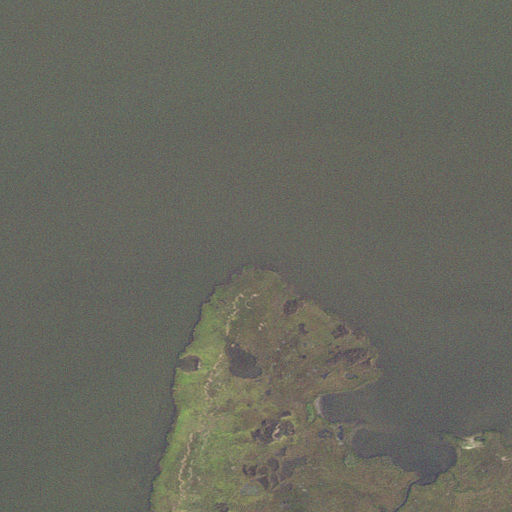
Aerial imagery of cape in Virginia named Drum Point containing open water and herbaceous wetlands